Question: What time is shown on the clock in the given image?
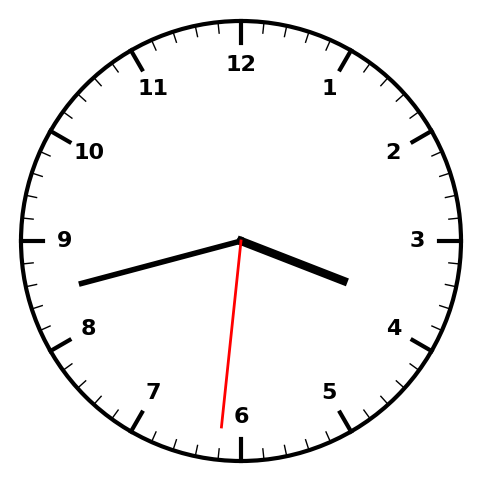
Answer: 03:42:31